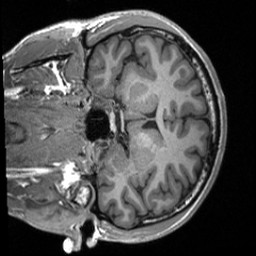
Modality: T1w
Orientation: coronal
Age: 27
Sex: male
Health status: healthy
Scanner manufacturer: siemens
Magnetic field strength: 3 T
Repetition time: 2 s
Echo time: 0.00232 s